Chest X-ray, AP view. Patient: 57 years old, sex F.
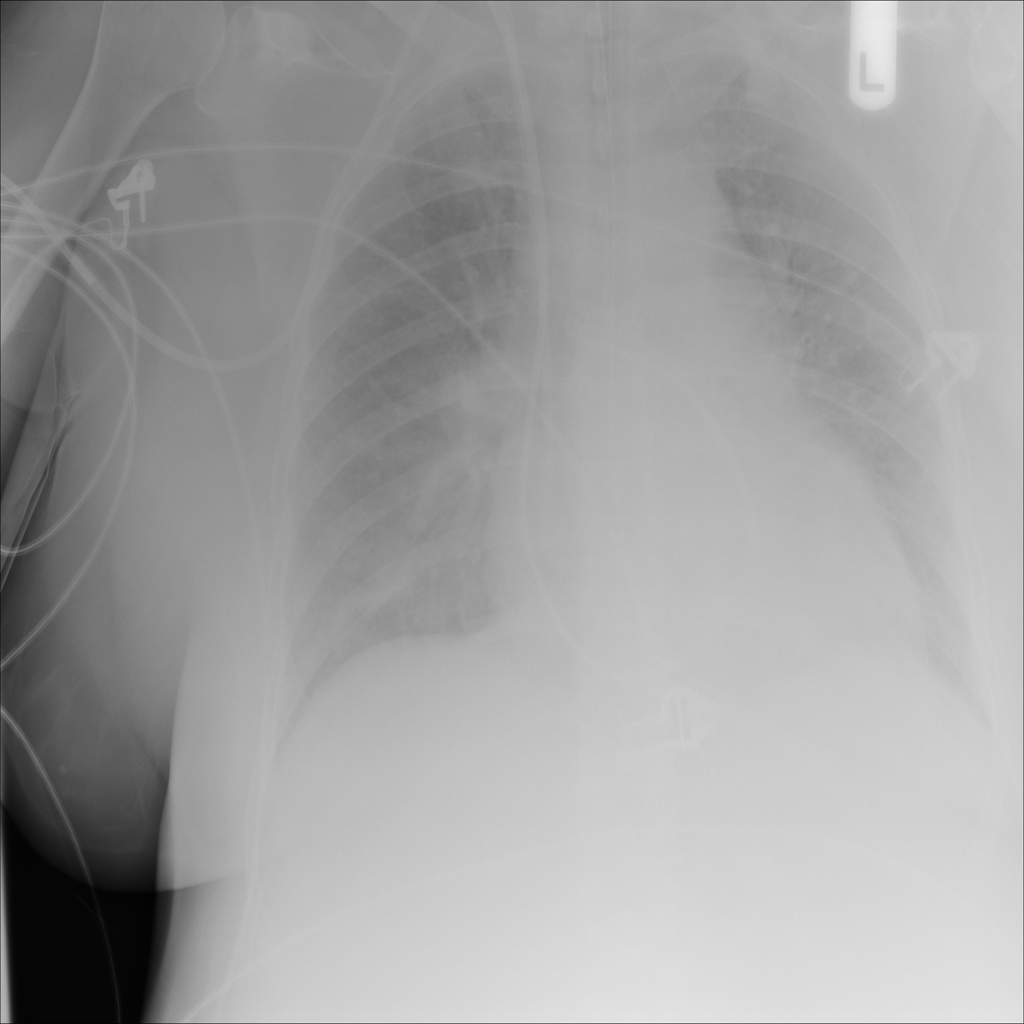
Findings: No Finding